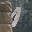
Label: 1